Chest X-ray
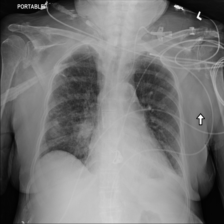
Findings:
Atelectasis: positive
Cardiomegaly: negative
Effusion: positive
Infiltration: negative
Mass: negative
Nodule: negative
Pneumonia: negative
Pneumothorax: negative
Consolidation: positive
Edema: negative
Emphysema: negative
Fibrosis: negative
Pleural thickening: negative
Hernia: negative